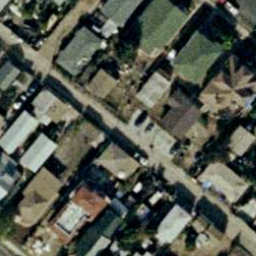
Label: residential